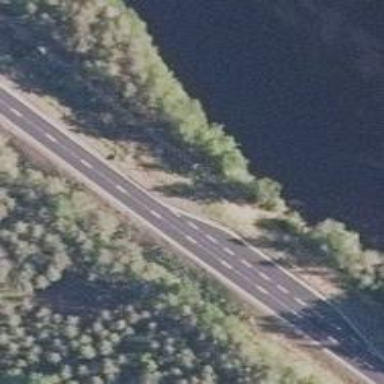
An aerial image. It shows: Rest area along the road.